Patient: sex F, age 71
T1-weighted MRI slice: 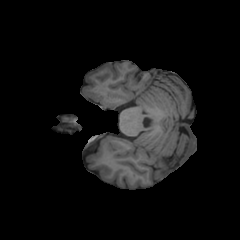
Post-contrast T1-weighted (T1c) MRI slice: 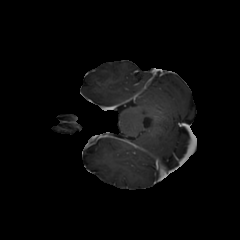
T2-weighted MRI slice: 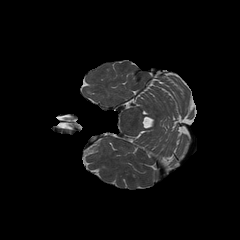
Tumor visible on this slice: no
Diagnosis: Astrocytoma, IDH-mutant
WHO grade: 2